Field crop: maize
Growth stage: 2
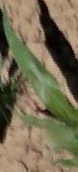
Species: maize